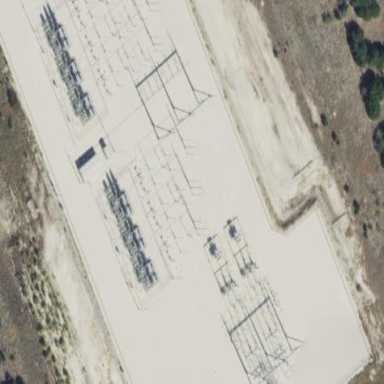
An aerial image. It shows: Outdoor power substation with fence around it. The substation is related to compensation.